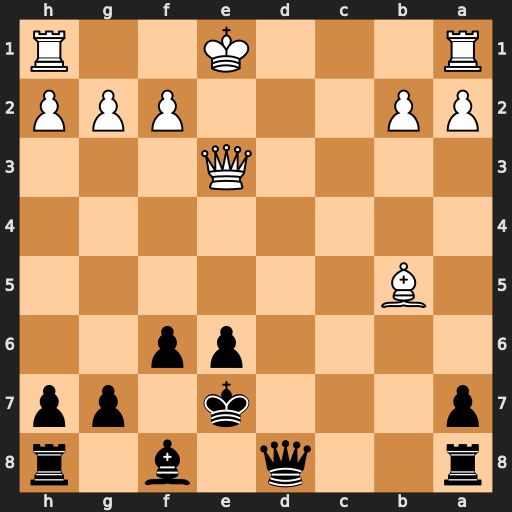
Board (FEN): r2q1b1r/p3k1pp/4pp2/1B6/8/4Q3/PP3PPP/R3K2R
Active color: b
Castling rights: KQ
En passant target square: -
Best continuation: Qa5+ Kf1 Qxb5+